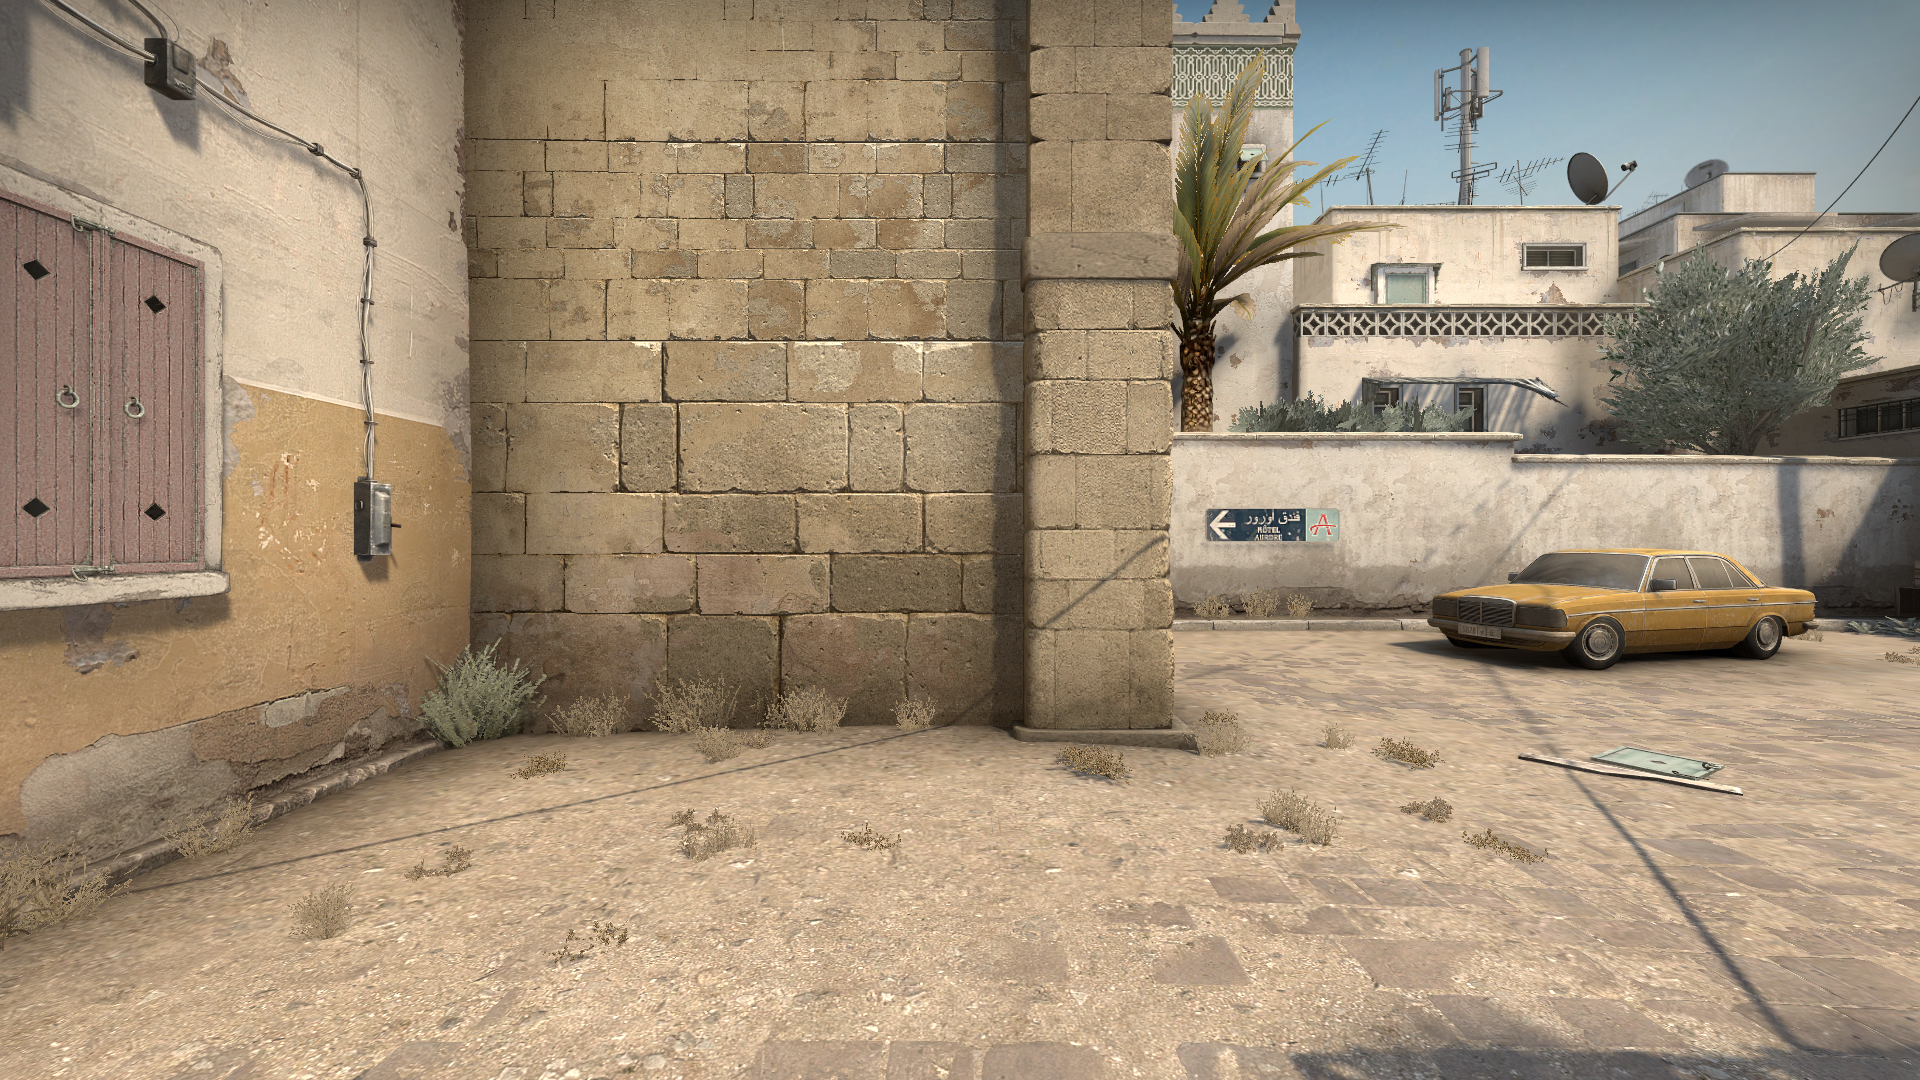
Map: de_dust2